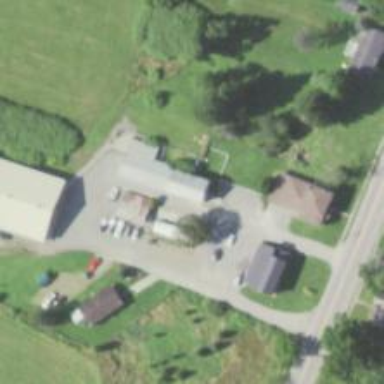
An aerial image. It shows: Veterinary facility.